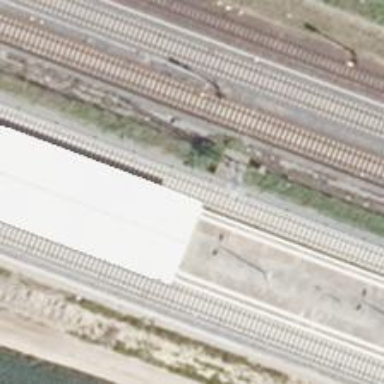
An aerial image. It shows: Milestone along the railway with catenary mast.